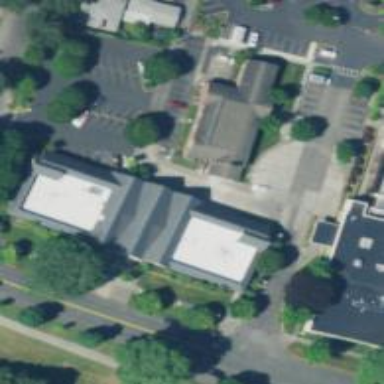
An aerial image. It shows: Clinic building.